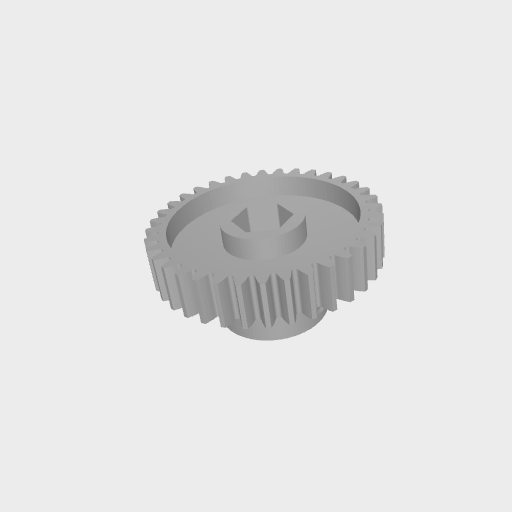
Part: PinionGear8RID36T